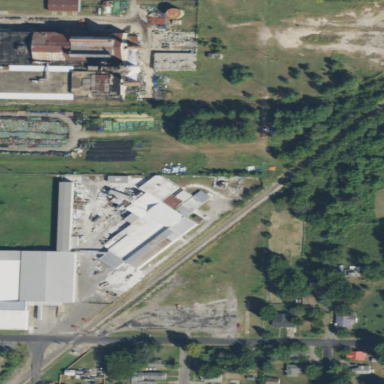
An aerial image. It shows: Historic factory.